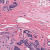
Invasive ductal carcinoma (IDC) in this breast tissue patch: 0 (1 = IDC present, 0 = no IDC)